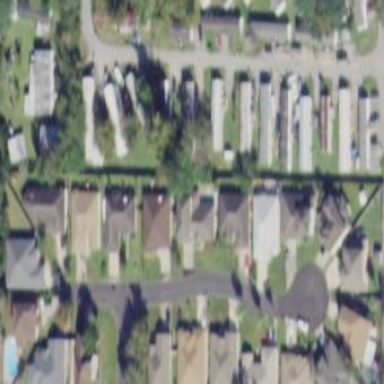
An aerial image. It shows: Residential area designated as trailer park.